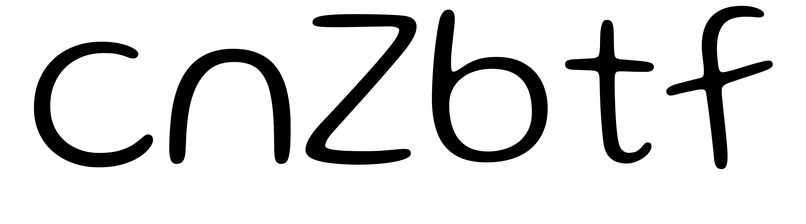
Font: Gluten_ExtraLight